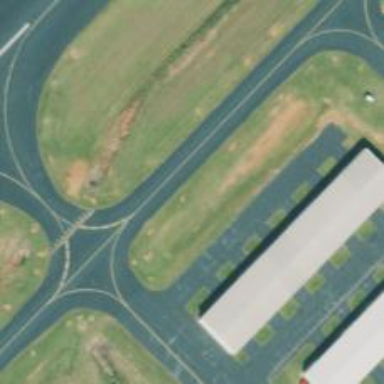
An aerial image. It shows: Hangar located at airport.